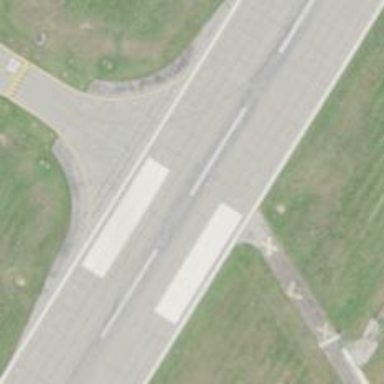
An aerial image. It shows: Image of taxiway at airport.